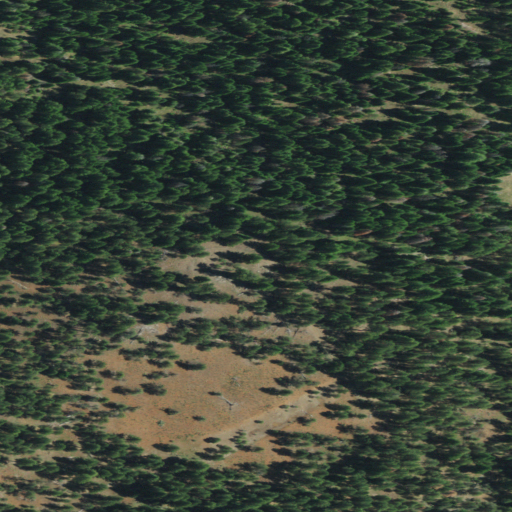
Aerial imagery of mountain in Oregon named Paulina Butte containing evergreen forest and shrub